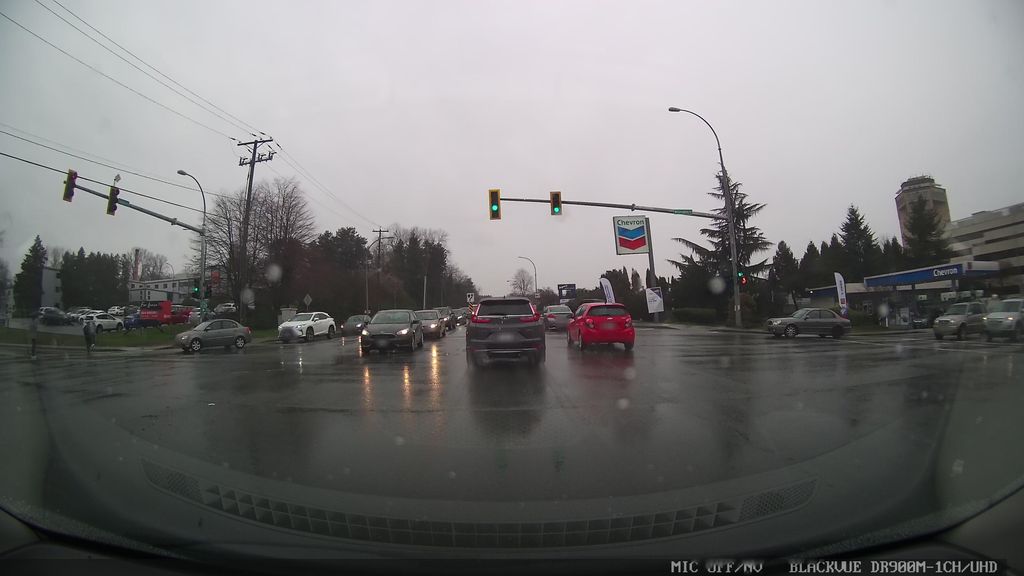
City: vancouver